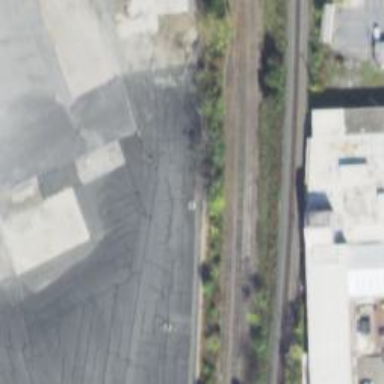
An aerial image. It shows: Railway siding for service.